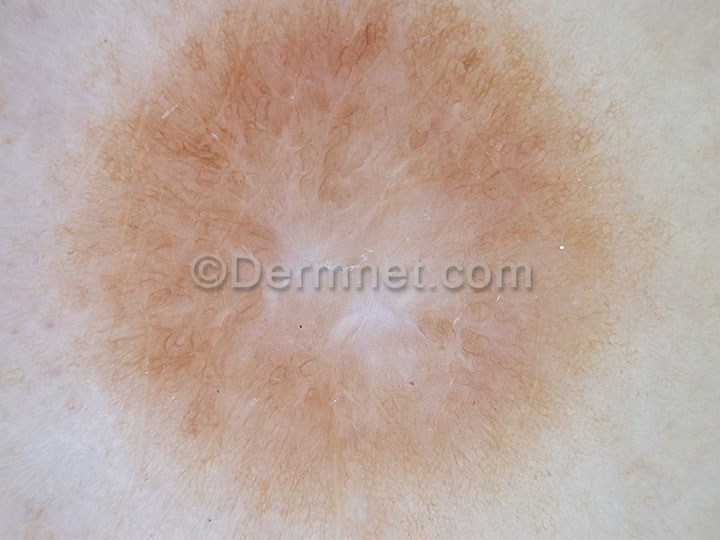
Disease: Seborrheic Keratoses and other Benign Tumors